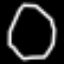
Label: octagon